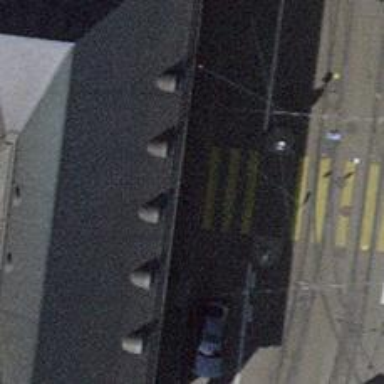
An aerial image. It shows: Kerb barrier.